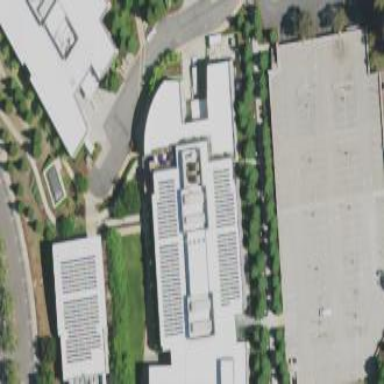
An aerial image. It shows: Office building.